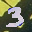
Label: 3